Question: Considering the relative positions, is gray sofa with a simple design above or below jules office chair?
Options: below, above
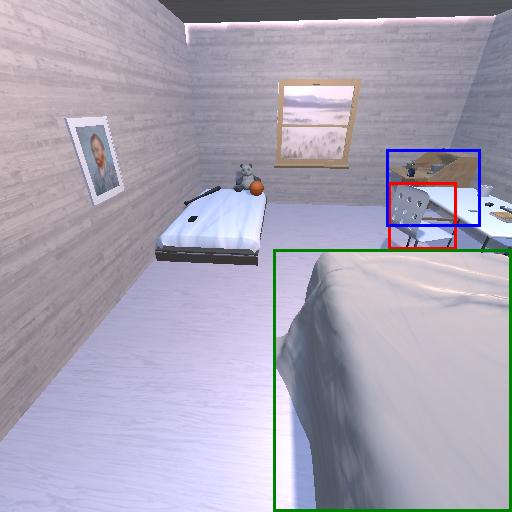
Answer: below